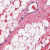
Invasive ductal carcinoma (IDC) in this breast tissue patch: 0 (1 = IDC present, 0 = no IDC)